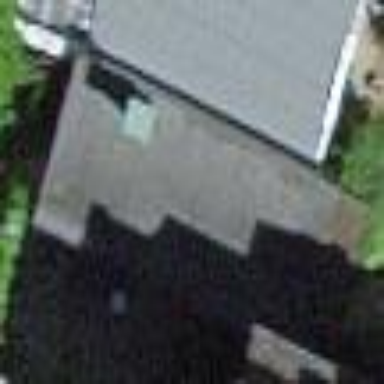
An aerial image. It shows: Shed.